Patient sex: F
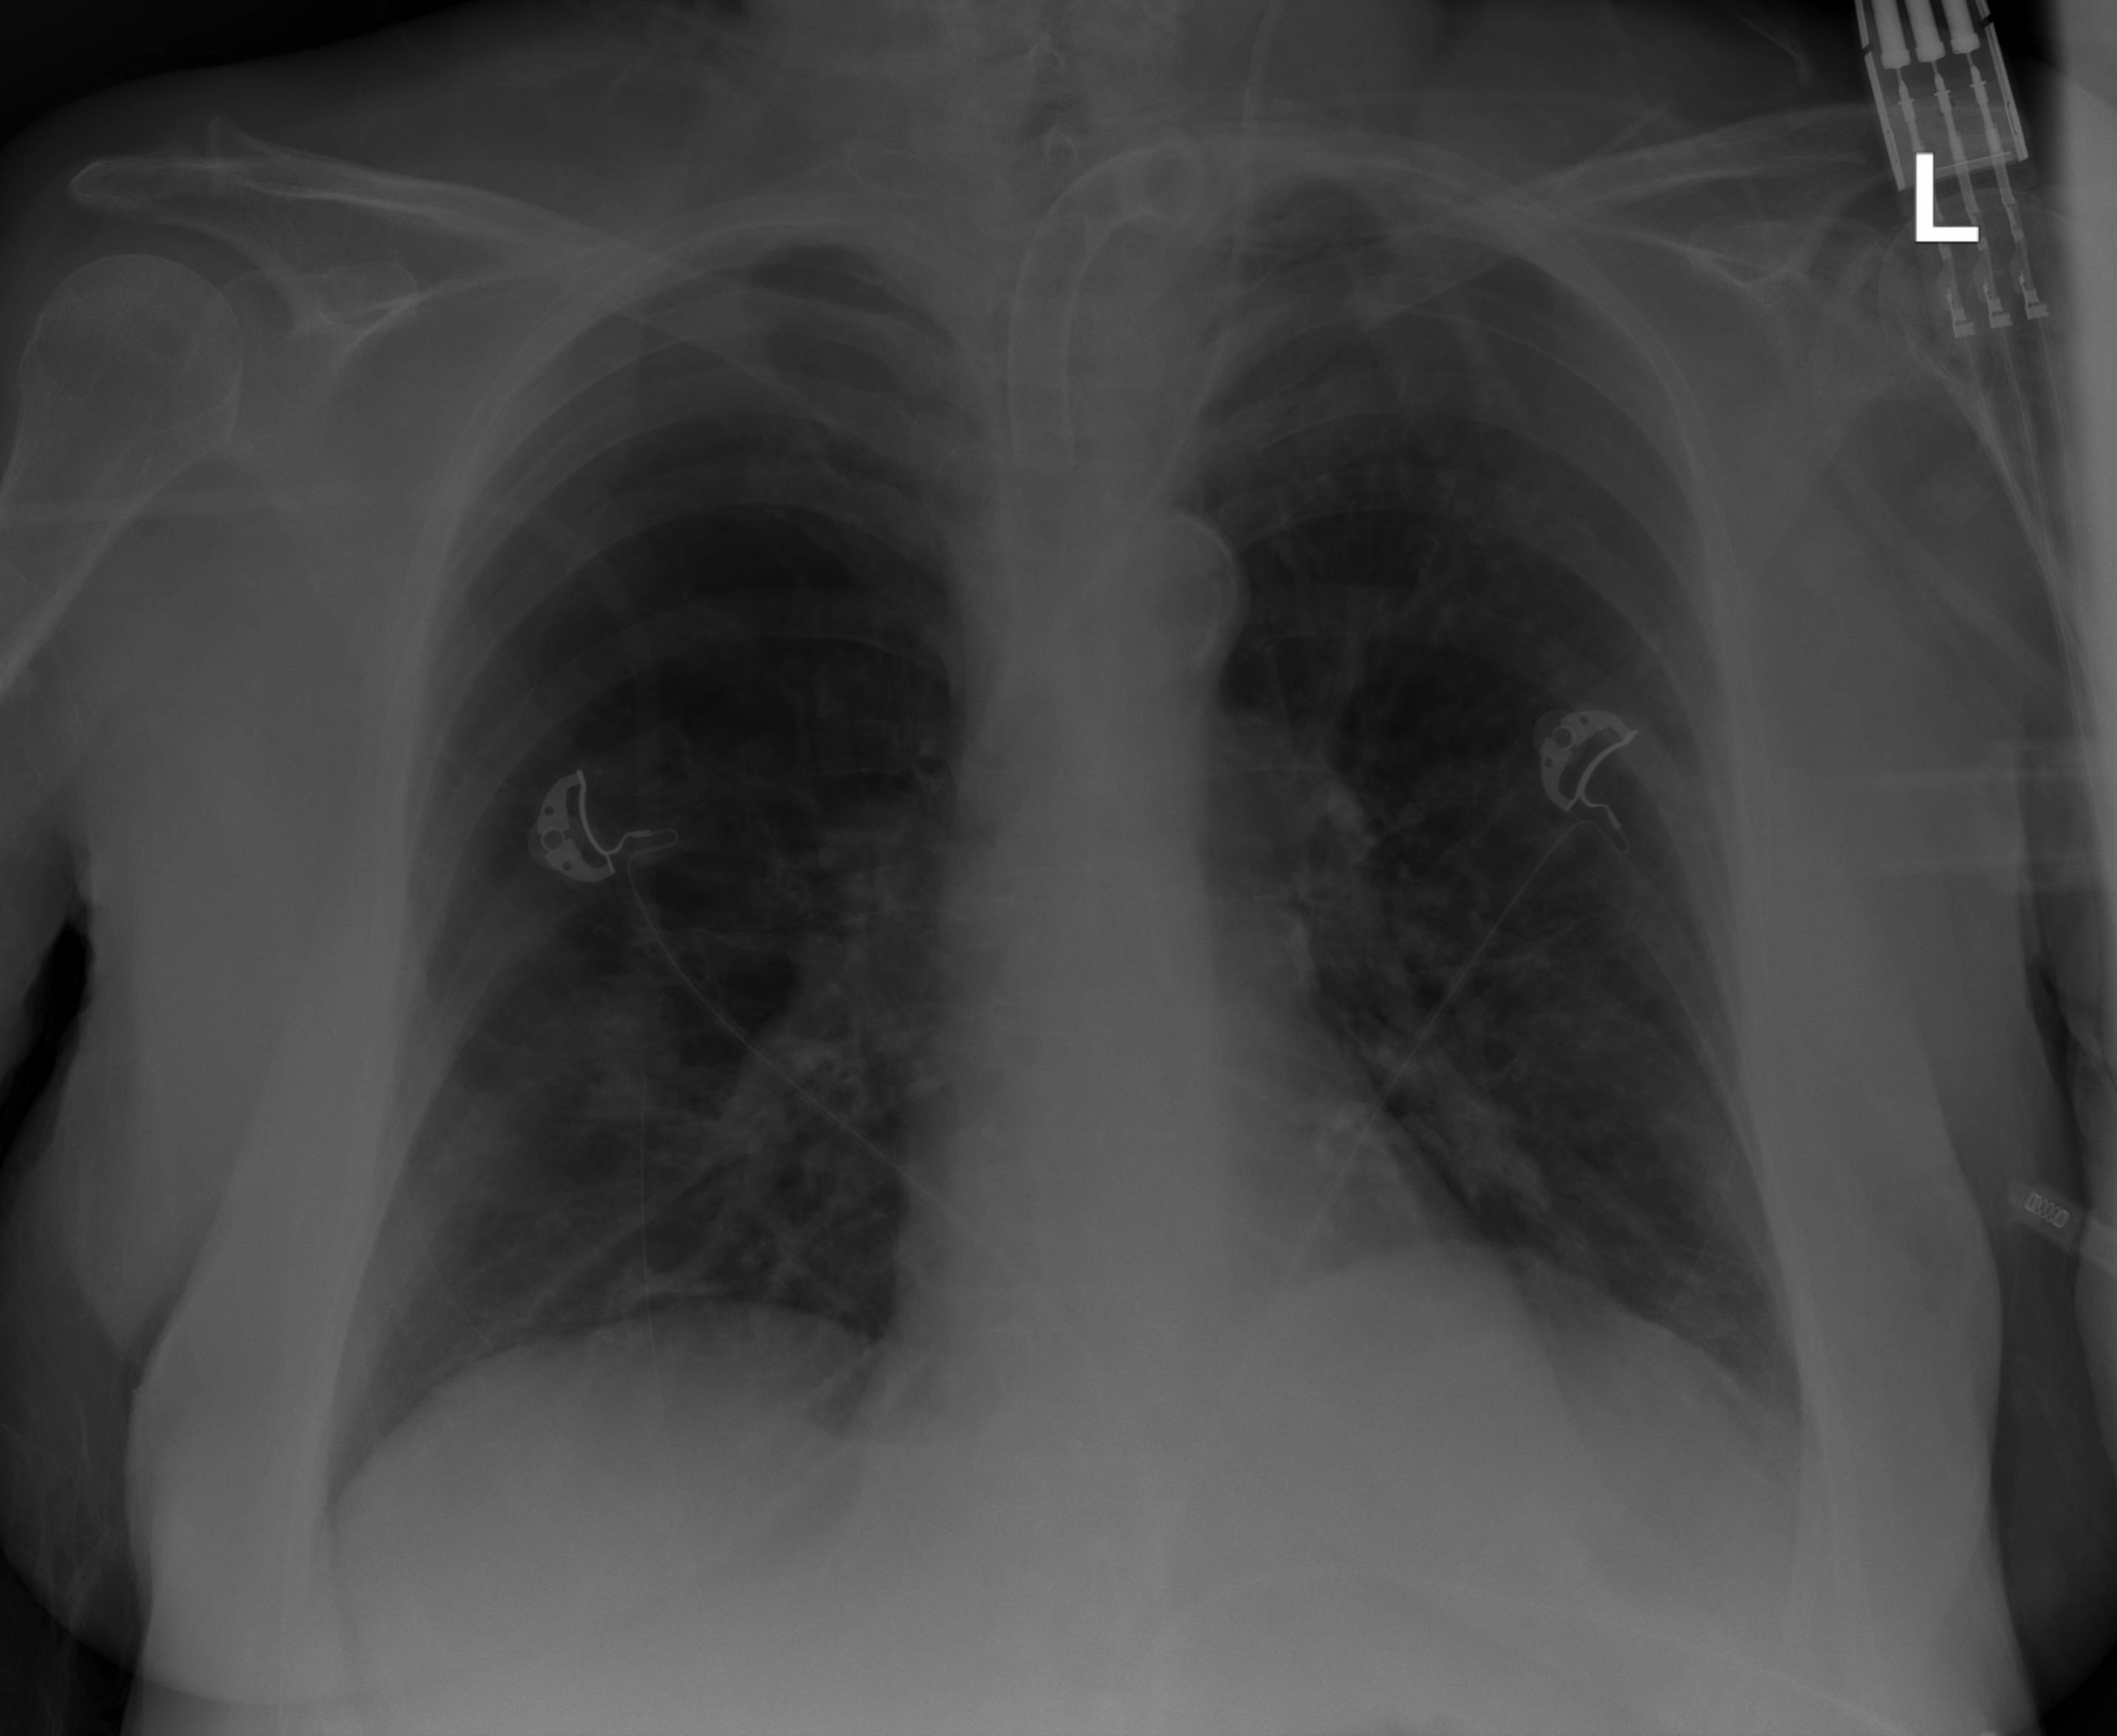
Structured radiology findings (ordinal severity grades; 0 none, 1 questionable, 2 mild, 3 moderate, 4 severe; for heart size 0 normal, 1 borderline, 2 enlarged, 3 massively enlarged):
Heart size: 0
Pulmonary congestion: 0
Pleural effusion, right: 1
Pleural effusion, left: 1
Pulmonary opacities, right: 0
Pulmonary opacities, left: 1
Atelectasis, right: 0
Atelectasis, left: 2